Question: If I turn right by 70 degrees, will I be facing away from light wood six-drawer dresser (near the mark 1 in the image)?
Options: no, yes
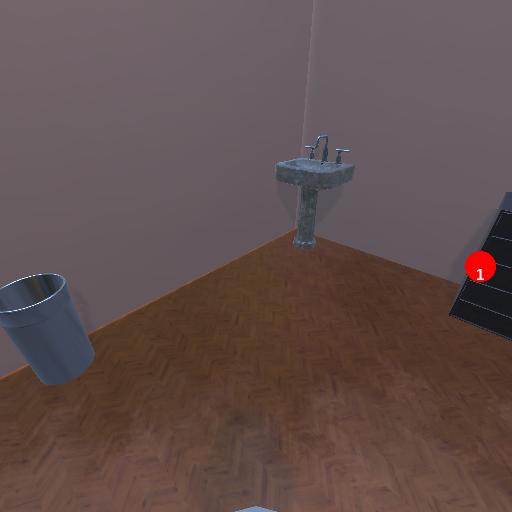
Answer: no